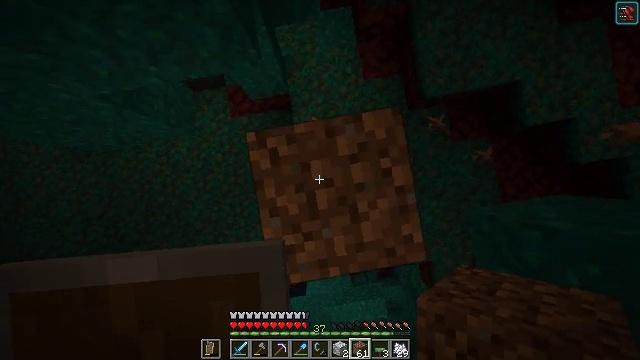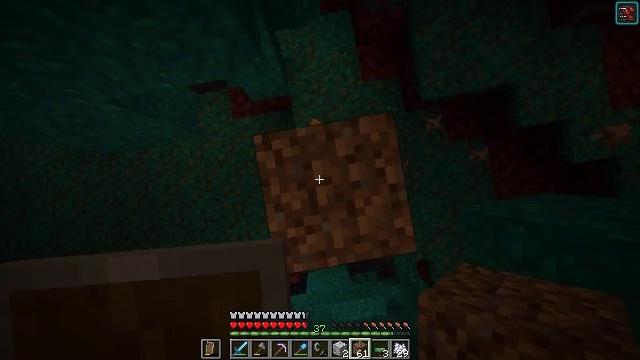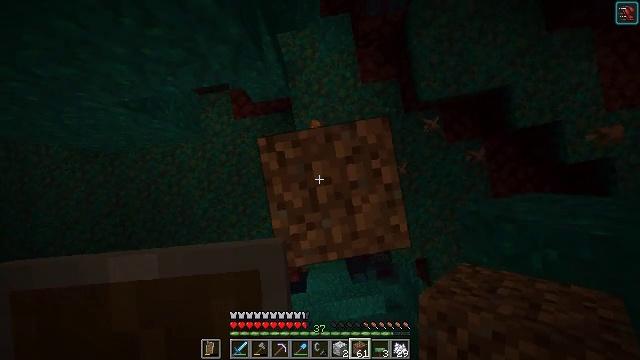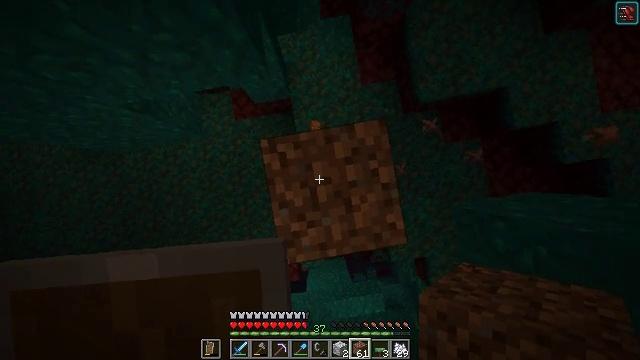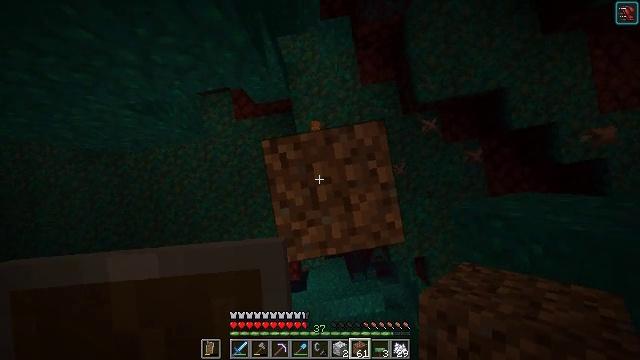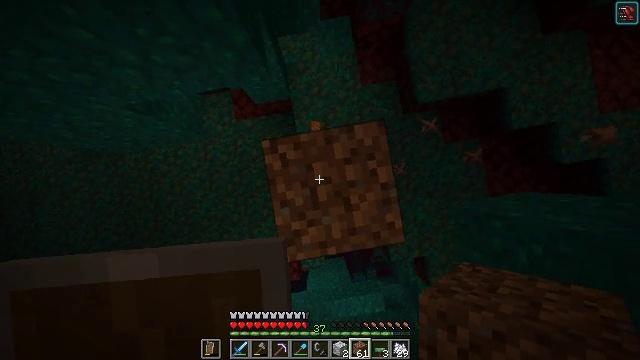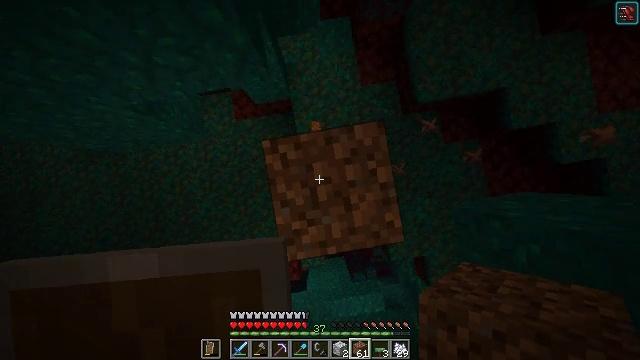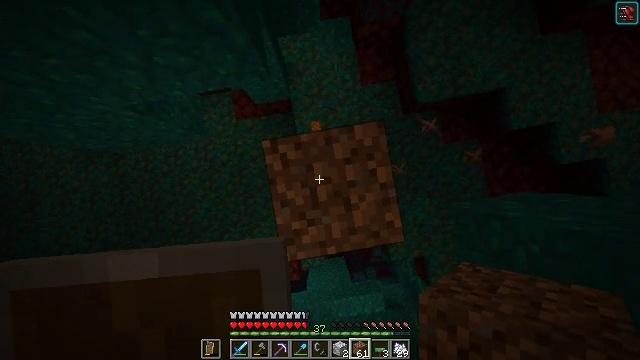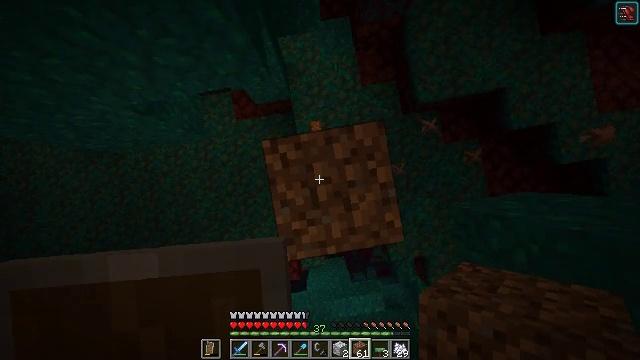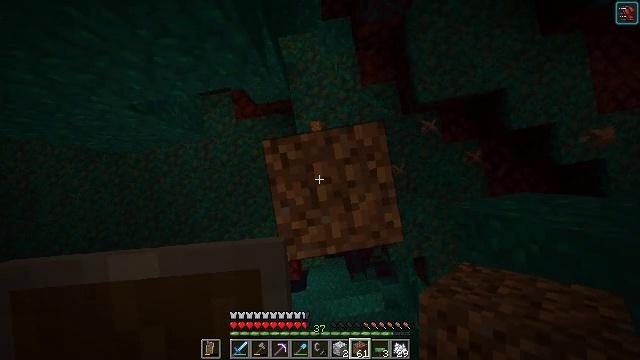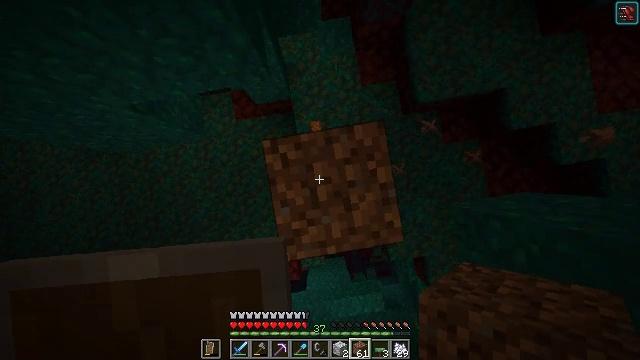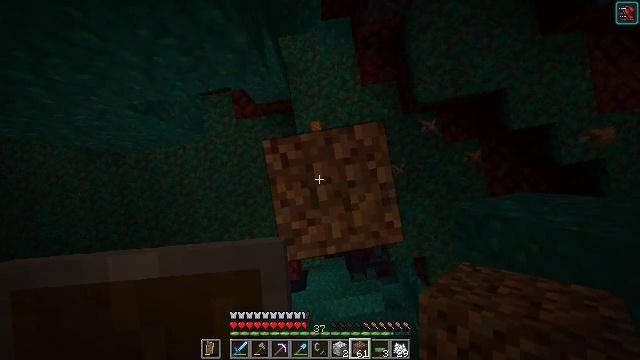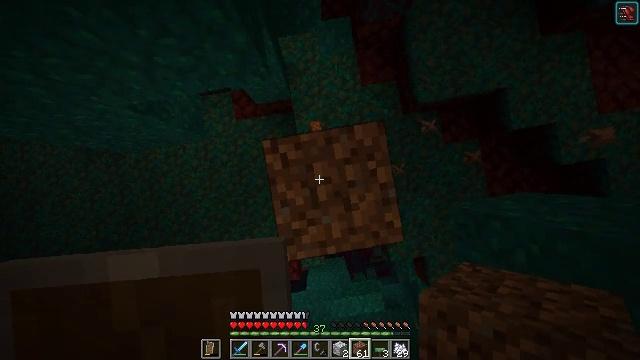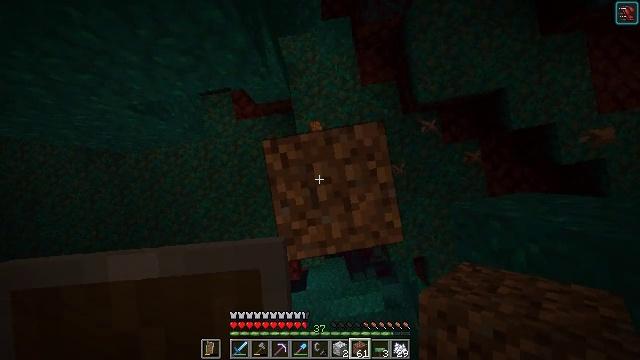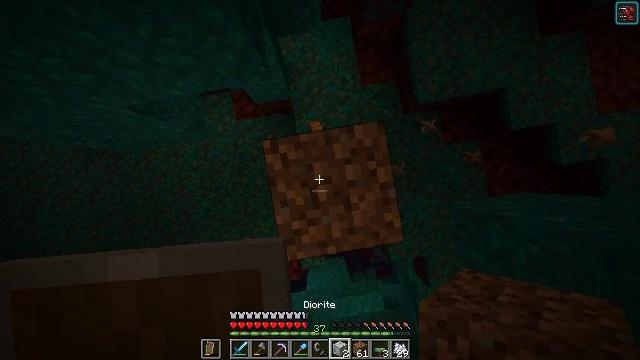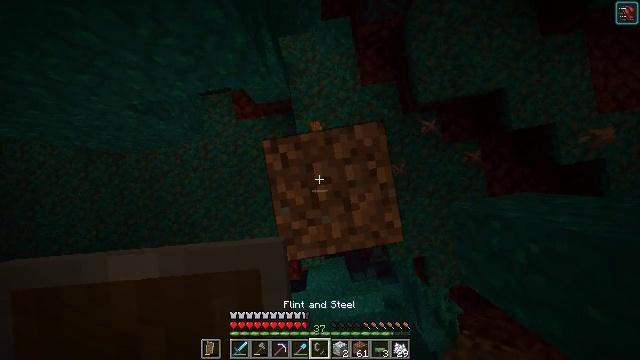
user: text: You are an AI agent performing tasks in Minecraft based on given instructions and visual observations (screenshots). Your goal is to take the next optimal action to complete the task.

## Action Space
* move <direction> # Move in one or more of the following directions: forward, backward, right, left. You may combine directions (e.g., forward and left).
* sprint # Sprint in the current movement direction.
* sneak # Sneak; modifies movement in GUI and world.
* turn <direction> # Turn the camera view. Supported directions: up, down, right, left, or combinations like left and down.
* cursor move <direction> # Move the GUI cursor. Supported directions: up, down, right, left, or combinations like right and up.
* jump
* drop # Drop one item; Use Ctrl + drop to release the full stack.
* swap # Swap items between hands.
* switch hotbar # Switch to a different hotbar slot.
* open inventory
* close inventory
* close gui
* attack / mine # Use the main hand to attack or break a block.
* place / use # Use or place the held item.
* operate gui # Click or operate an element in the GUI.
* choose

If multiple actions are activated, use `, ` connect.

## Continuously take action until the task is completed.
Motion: motion action
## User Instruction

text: Collect warped stem for crafting.
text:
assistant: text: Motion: no_op
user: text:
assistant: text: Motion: no_op
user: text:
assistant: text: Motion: no_op
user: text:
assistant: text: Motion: no_op
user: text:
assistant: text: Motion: no_op
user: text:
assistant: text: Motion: no_op
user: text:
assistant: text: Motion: no_op
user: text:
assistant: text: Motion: no_op
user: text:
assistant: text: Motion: no_op
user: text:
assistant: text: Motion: no_op
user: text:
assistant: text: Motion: no_op
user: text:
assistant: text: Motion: no_op
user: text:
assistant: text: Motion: no_op
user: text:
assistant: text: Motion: no_op
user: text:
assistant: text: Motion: no_op
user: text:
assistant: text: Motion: no_op
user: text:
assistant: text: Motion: no_op
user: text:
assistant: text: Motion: no_op
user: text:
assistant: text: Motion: no_op
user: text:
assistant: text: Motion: no_op
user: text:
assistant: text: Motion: no_op
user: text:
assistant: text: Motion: no_op
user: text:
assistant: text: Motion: turn up
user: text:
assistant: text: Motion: turn up
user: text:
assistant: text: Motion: turn left and up
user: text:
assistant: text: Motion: turn up
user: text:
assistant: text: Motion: turn right and up
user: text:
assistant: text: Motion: turn left and up
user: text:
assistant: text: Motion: turn left and up
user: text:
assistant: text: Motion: turn left and up